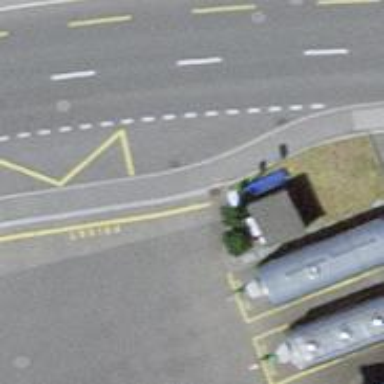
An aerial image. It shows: Platform for public transport and road usage.